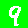
Digit: 9